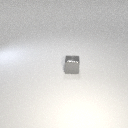
small gray metal cube